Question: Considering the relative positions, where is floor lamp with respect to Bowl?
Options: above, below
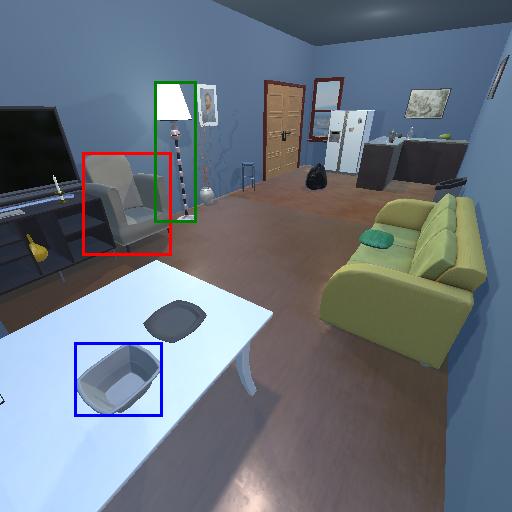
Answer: above